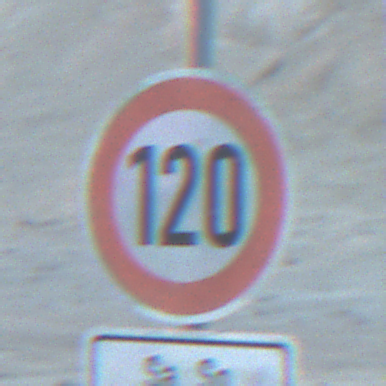
Verkehrszeichen: Geschwindigkeit120
Zusatzzeichen unten: ZeitangabenMitBeschraenkungAufWochentage9
Umgebung: Outdoor, Beach
Tageszeit: SunriseSunset
Wetter: PartlyCloudy
Licht: Natural
Jahreszeit: NotSpecified
Kontrast: MediumContrast